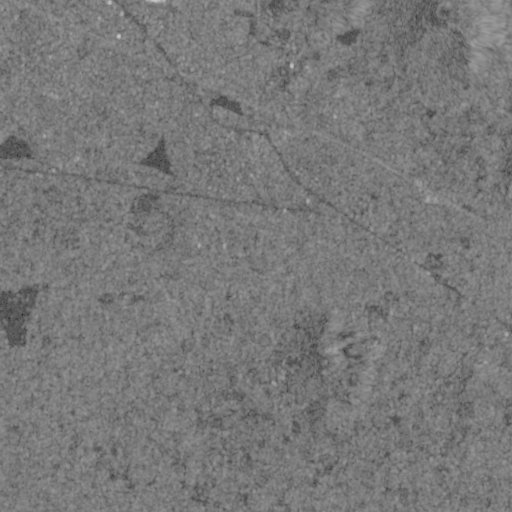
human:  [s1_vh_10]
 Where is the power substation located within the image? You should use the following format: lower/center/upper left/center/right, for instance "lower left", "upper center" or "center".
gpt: The power substation is located in the center left of the image.
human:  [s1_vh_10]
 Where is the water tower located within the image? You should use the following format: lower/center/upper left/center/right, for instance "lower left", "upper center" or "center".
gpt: The water tower is located in the upper left of the image.
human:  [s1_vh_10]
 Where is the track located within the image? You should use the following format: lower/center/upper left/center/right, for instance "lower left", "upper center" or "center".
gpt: There is no track in the image.

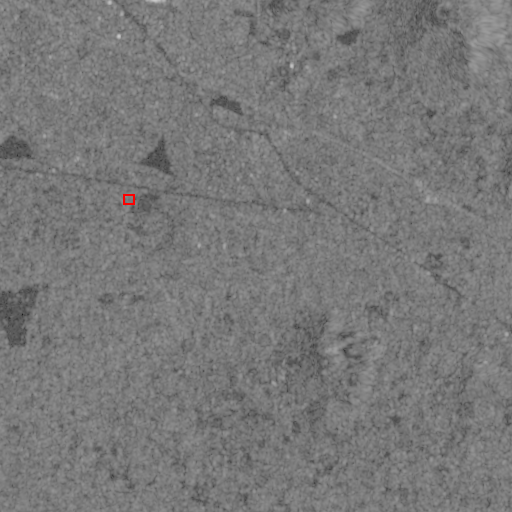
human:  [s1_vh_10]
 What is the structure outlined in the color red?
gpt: The structure outlined in red is a park.
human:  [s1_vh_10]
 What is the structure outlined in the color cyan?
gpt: There is no cyan outline.